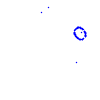
Particle: pion